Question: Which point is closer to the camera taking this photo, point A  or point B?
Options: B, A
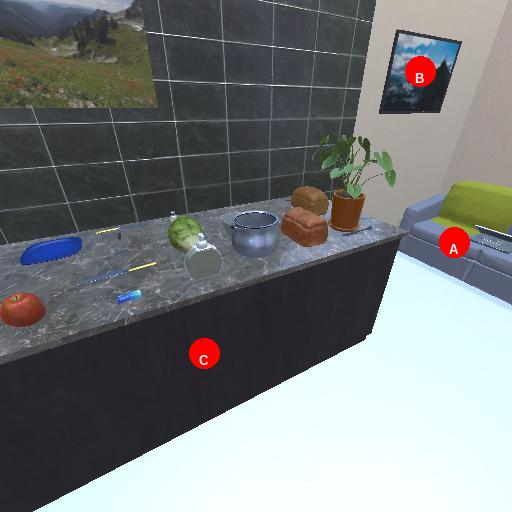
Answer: B